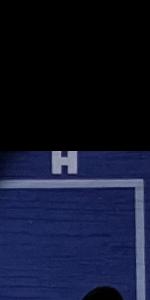
Label: Empty